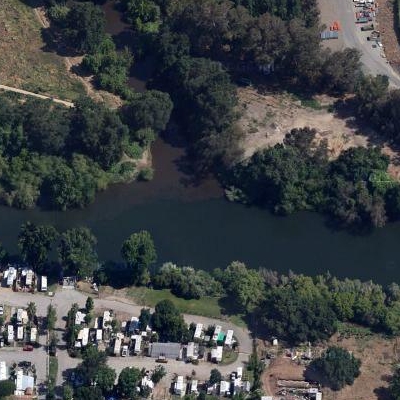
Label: dRiverLake